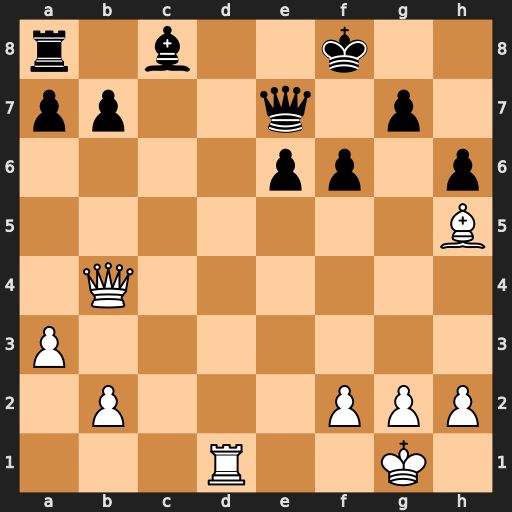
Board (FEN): r1b2k2/pp2q1p1/4pp1p/7B/1Q6/P7/1P3PPP/3R2K1
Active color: w
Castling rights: -
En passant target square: -
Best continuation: Rd8#